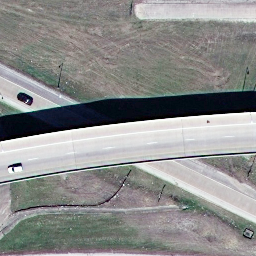
Label: overpass